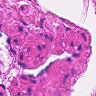
Metastatic tissue present: no